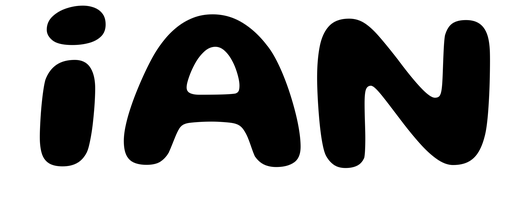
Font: Gluten_SemiBold